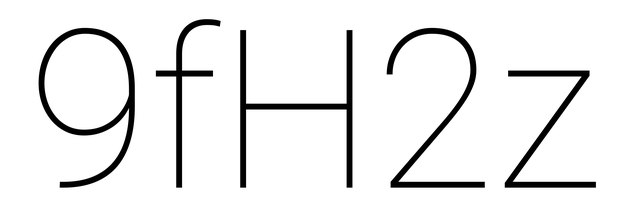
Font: Roboto_Thin